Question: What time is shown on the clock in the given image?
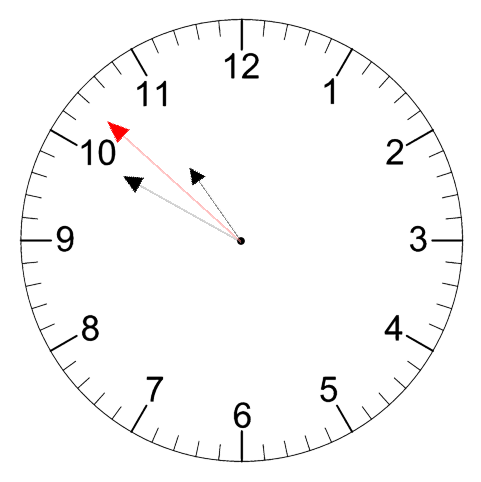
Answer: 10:49:52